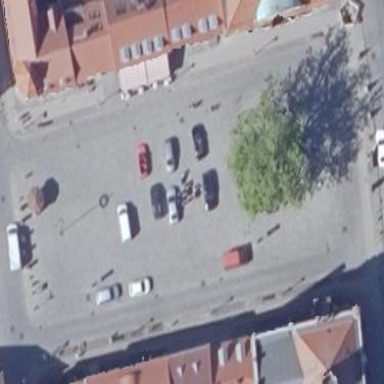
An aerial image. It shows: Pedestrian road with sett surface.